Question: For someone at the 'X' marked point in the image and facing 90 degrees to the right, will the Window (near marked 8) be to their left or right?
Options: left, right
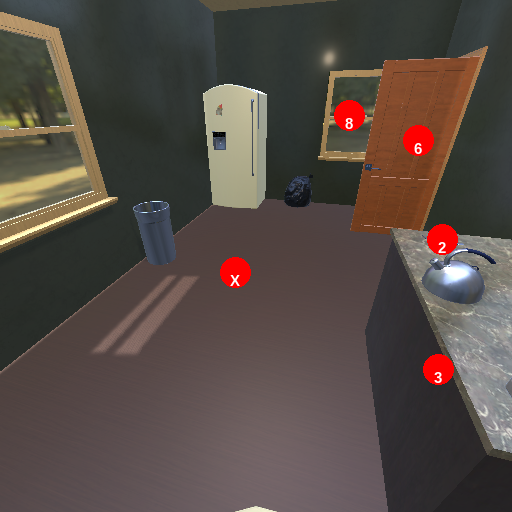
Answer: left